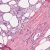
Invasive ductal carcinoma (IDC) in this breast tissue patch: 0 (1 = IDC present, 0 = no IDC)